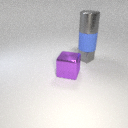
large purple metal cube to the left of small gray metal cube